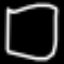
Label: square